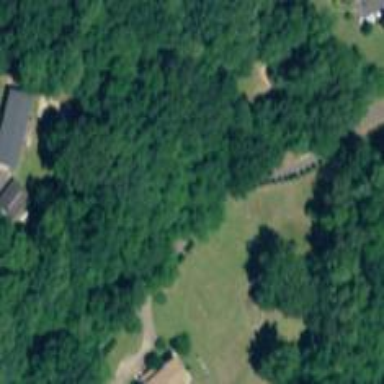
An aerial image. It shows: Row of trees in natural setting.